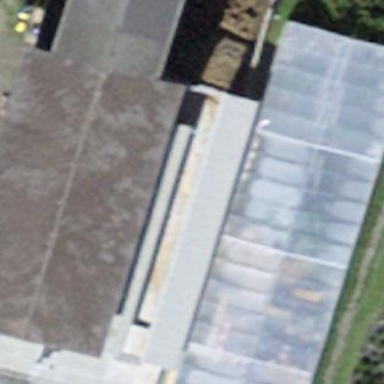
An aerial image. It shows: Greenhouse.